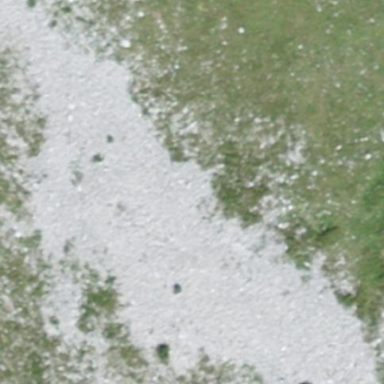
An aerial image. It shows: Natural scree.